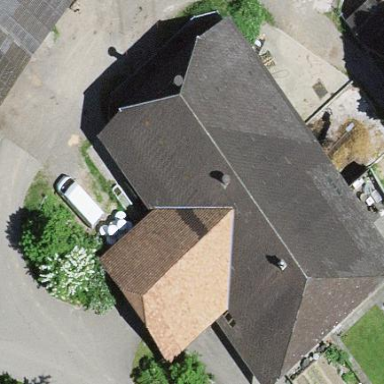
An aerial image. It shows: Farm building.